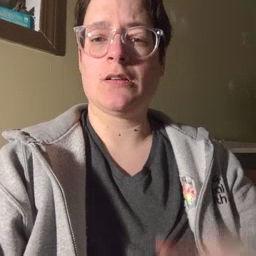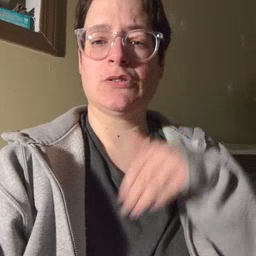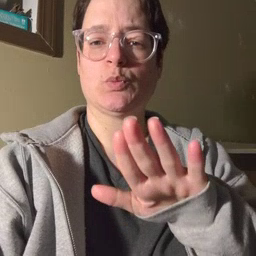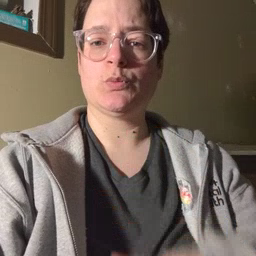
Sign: into